Interaction volume radius: 10 \u00c5
Interaction volume height: 30 \u00c5
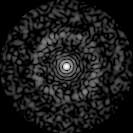
Disorder parameter: 0.8251